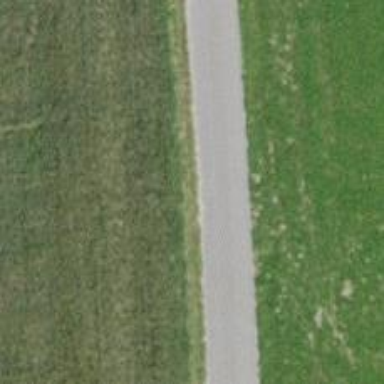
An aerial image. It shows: Unclassified road with paved surface.